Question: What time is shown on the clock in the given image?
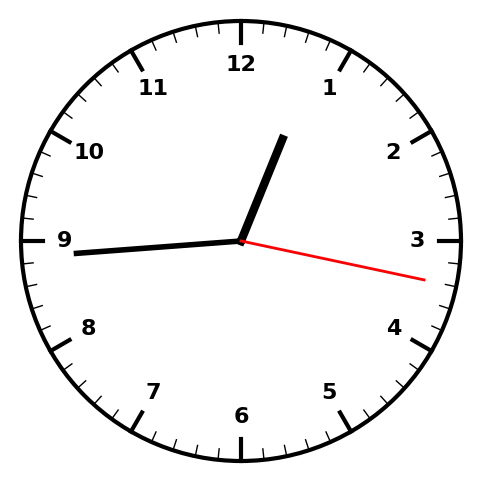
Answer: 12:44:17